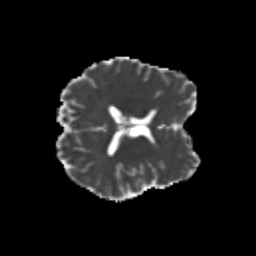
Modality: MD
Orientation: axial
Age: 21
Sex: male
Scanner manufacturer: siemens
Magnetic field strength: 3 T
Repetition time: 3.5 s
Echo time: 0.104 s